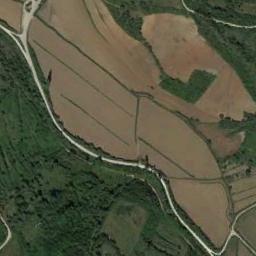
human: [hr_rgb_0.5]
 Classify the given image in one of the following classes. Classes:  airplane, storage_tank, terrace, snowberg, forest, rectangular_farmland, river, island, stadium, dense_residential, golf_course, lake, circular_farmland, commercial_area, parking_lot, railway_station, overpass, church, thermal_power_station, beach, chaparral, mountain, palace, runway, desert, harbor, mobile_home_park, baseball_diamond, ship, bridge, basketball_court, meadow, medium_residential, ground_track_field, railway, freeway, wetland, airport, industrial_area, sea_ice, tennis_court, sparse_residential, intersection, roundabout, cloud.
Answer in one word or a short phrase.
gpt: terrace